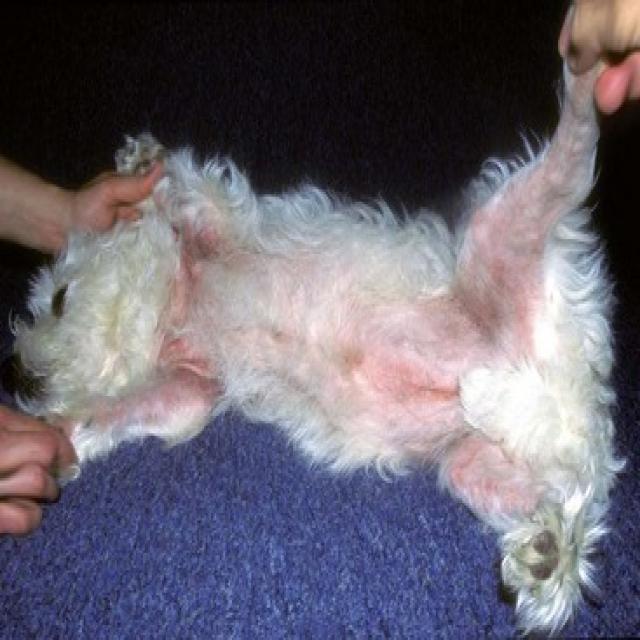
Canine hypersensitivity reaction — allergic skin response with urticaria, erythema, pruritus, and angioedema. May be food, environmental, or flea allergy related.